I will show an image sequence of human cooking. I have annotated the images with numbered circles. Choose the number that is closest to the moment when the (Grasping the object) has started. You are a five-time world champion in this game. Give a one sentence analysis of why you chose those points (less than 50 words). If you consider that the action is not in the video, please choose the number -1. Provide your answer at the end in a json file of this format: {"points": []}
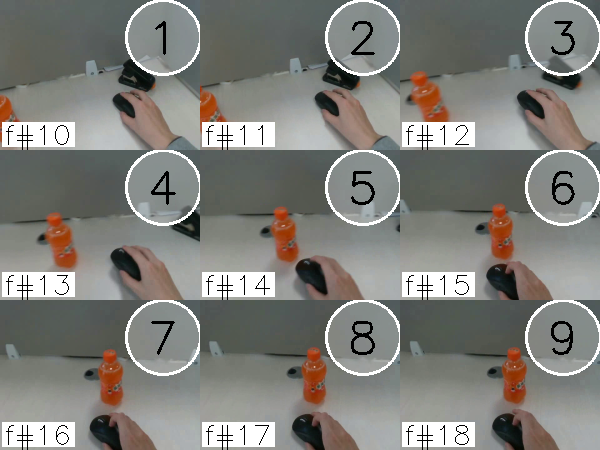
Frame 1 shows the clearest moment of hand-object contact.
{"points": [1]}